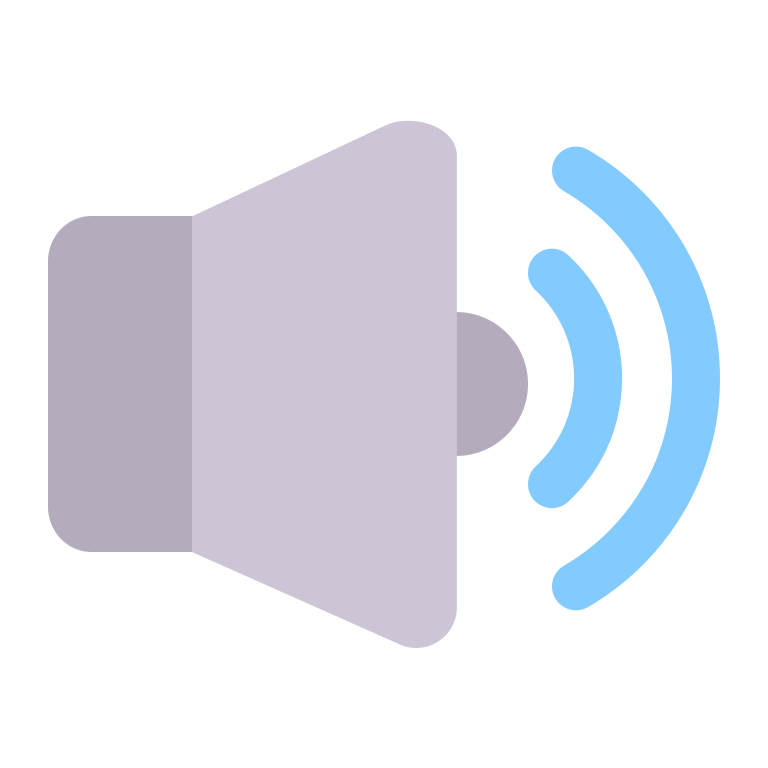
speaker high volume flat